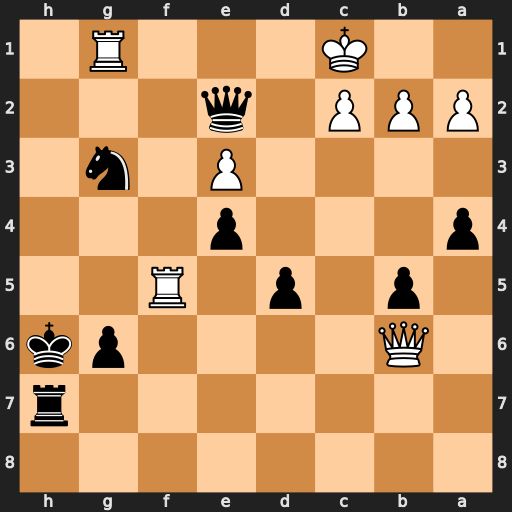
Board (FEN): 8/7r/1Q4pk/1p1p1R2/p3p3/4P1n1/PPP1q3/2K3R1
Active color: b
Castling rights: -
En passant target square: -
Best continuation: Rc7 c3 a3